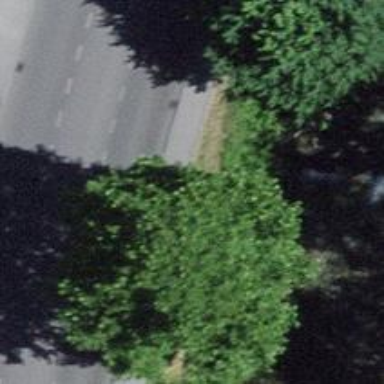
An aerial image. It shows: Asphalt sidewalk along the footway.